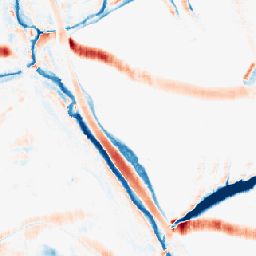
Category: morphological
Decomposition family: morphological_rect
Decomposition parameters: operation: average
width: 10
height: 20
Upsampling method: area
Upsampling parameters: scale: 8
Upsampling scale: 8